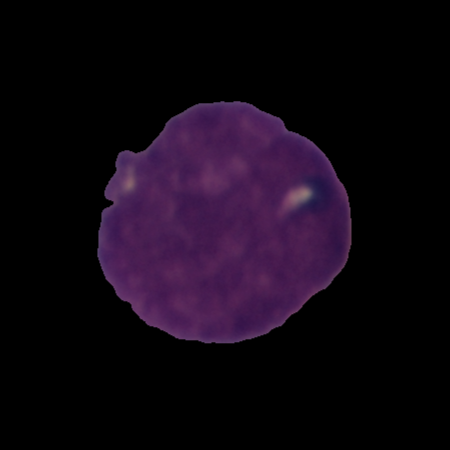
Label: cancer